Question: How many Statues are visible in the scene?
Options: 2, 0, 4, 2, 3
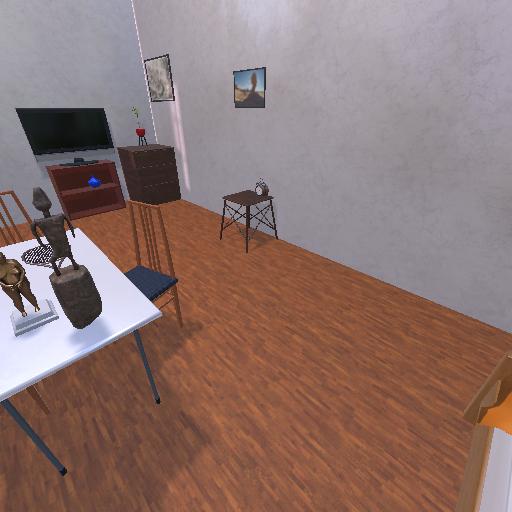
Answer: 2